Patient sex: M
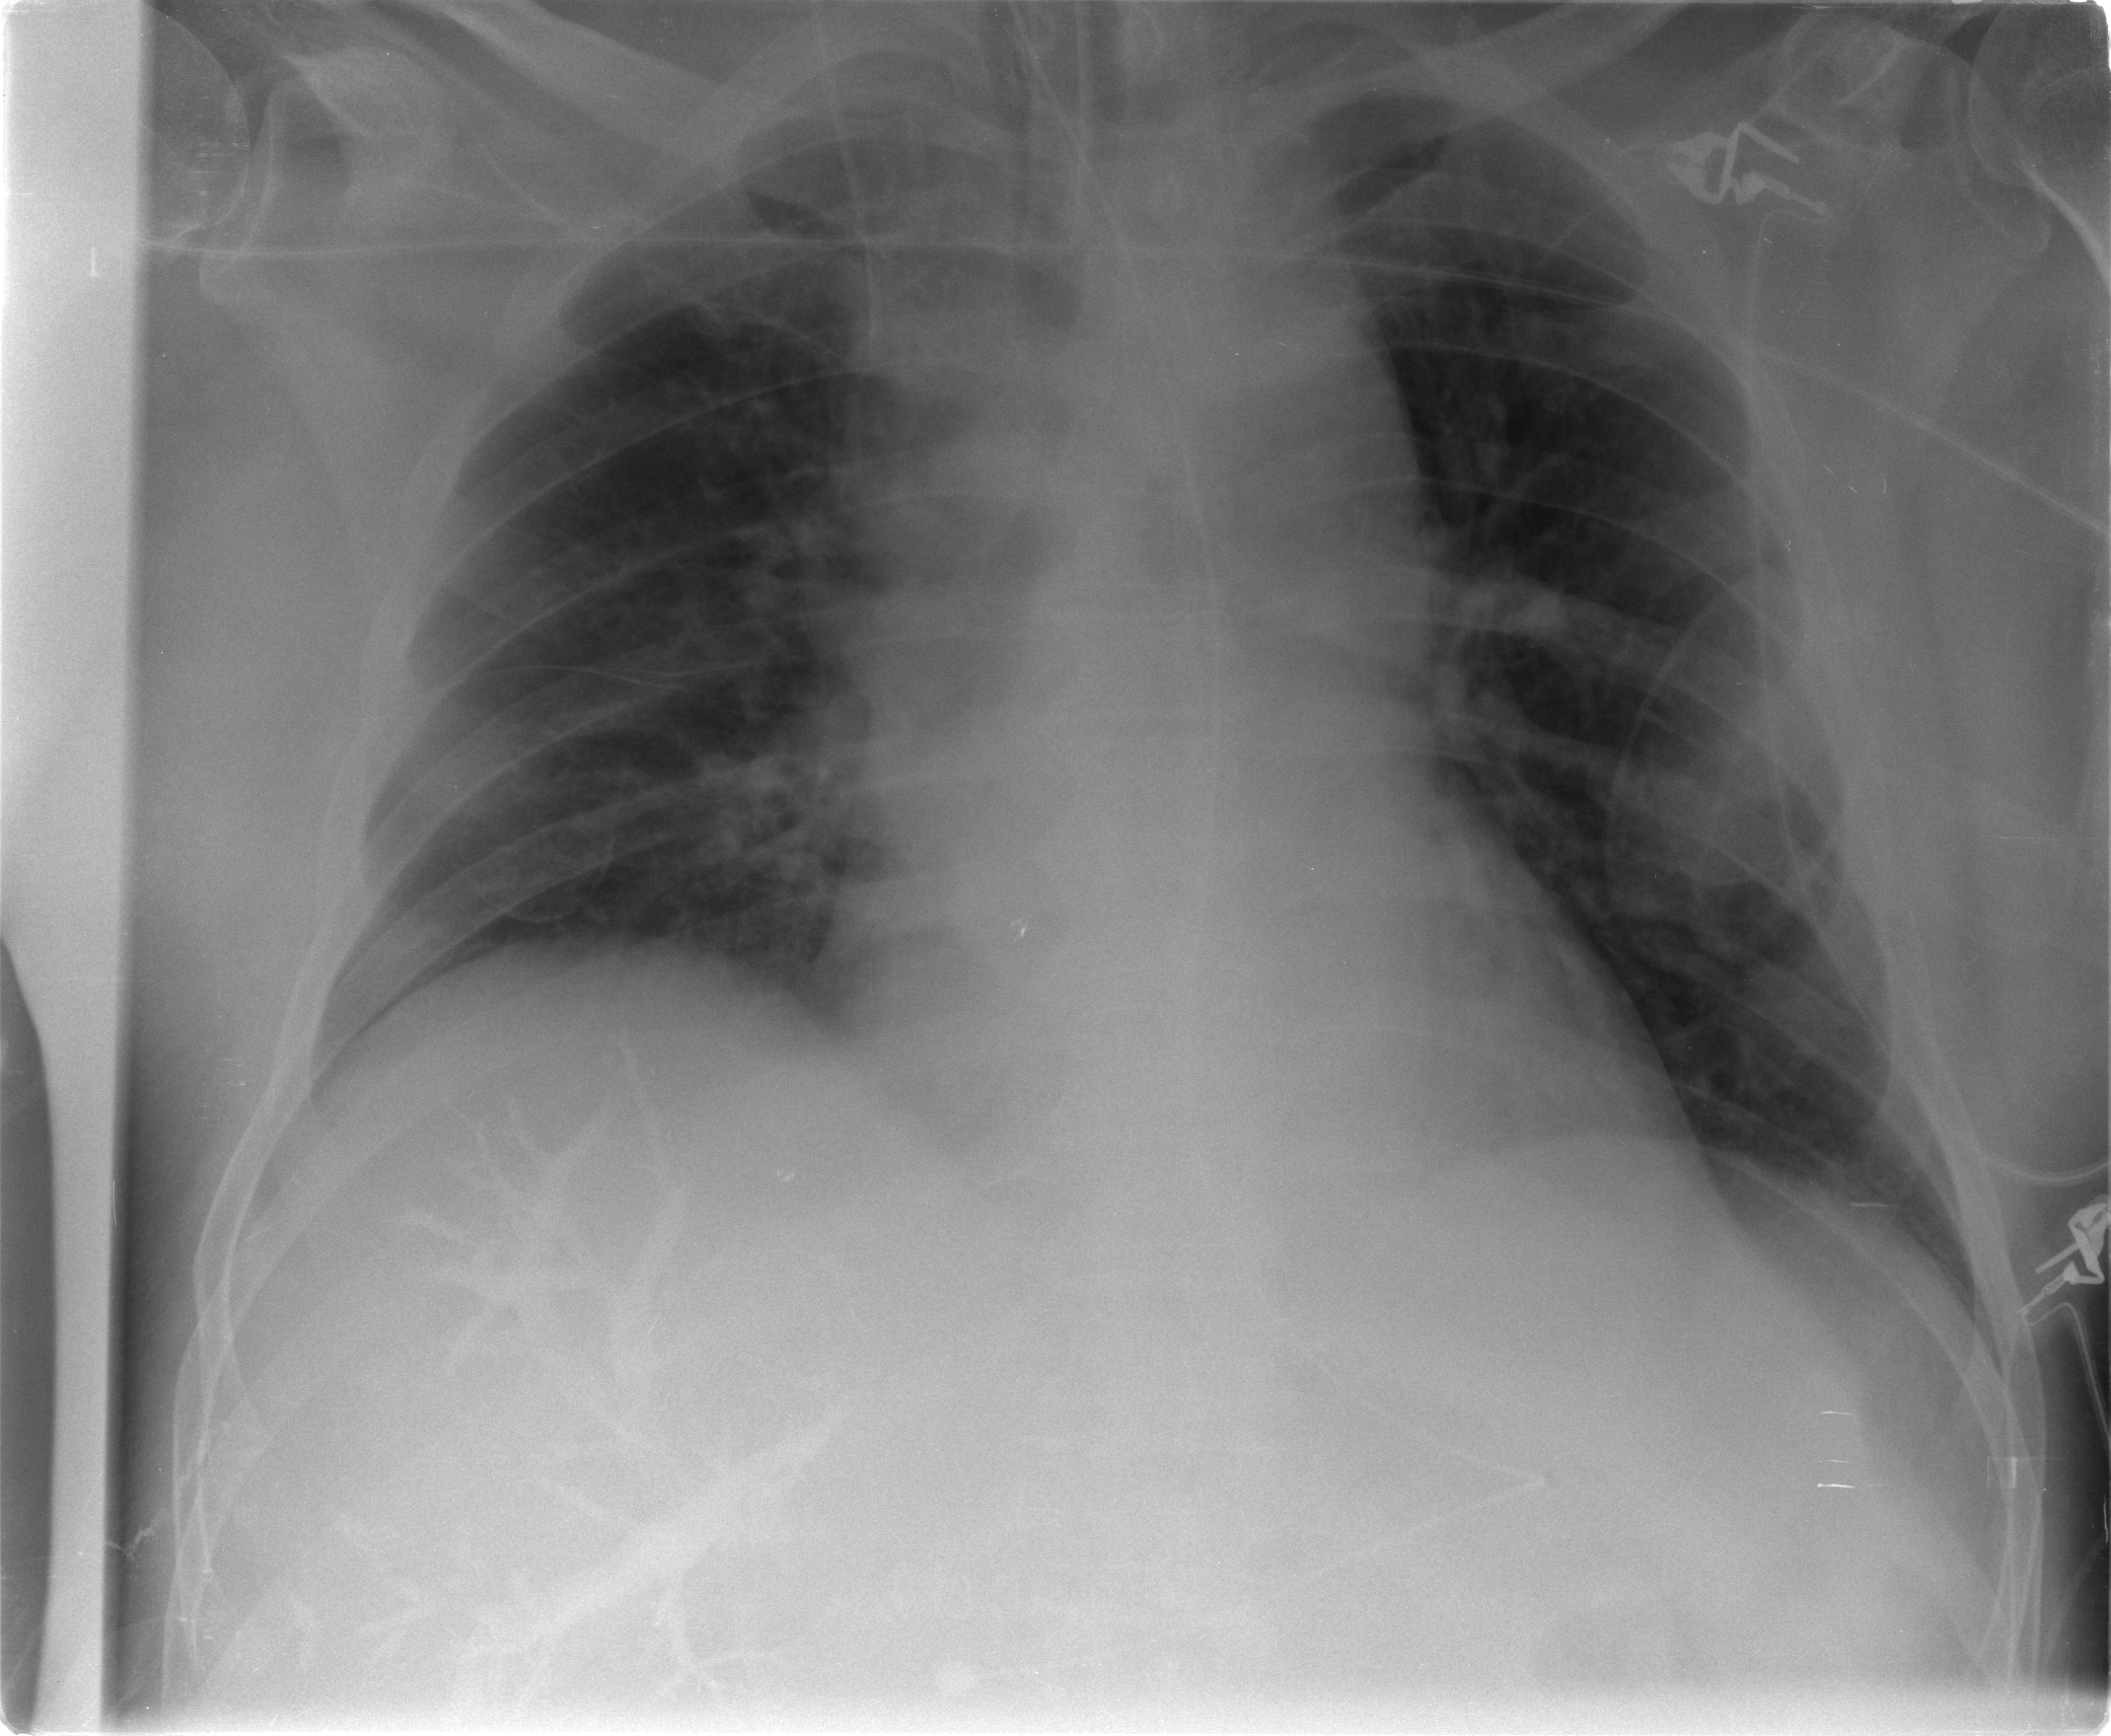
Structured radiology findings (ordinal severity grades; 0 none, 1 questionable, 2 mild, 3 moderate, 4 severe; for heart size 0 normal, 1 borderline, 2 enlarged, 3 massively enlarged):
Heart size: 0
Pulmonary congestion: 1
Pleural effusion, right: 0
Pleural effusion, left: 0
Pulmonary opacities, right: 0
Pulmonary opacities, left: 0
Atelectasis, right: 1
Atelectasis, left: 0